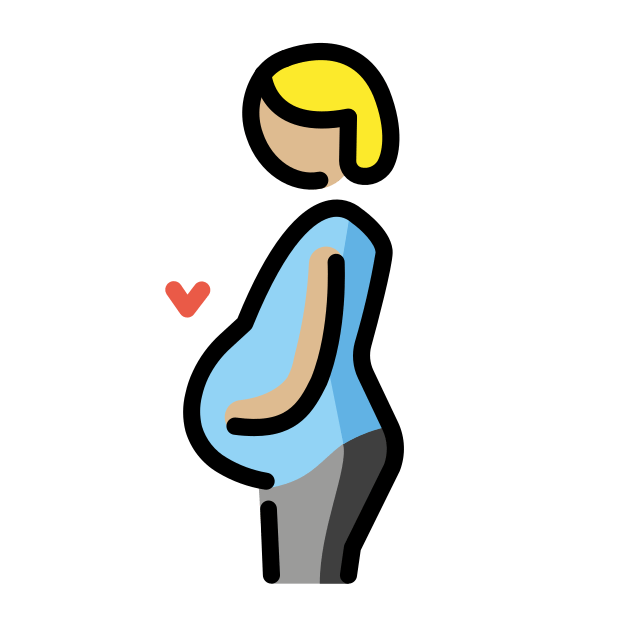
pregnant person: medium-light skin tone